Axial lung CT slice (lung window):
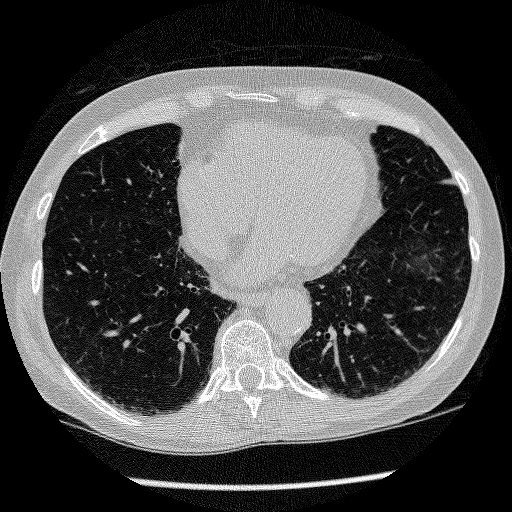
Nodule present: no